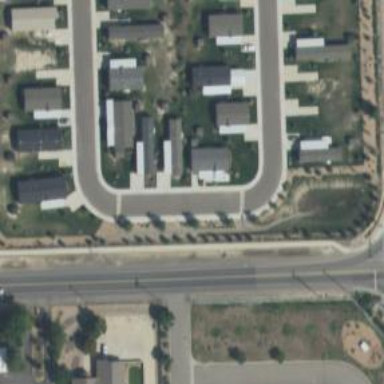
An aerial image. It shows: Residential road with asphalt surface and separate sidewalk.